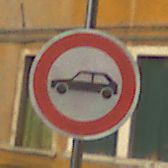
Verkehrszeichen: VerbotPersonenkraftwagen
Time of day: MorningAfternoon
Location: Outdoor (Urban)
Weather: Clear
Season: NotSpecified
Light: Natural